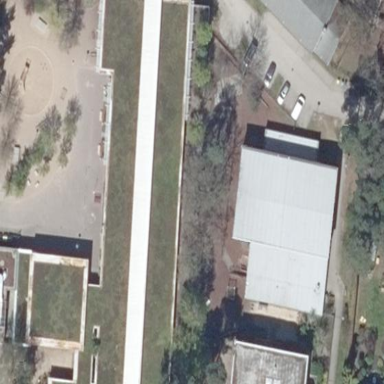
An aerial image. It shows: School building.